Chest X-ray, PA view. Patient: 64 years old, sex M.
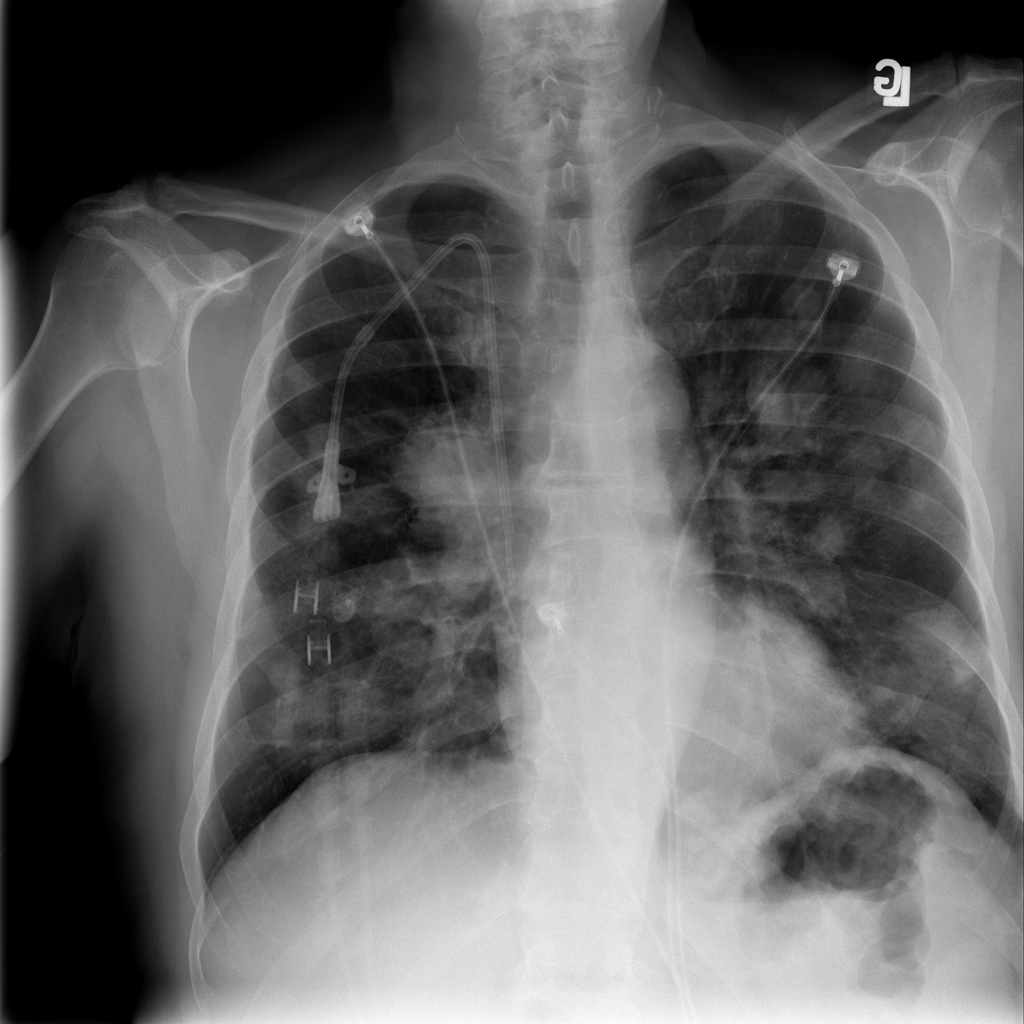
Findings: Nodule